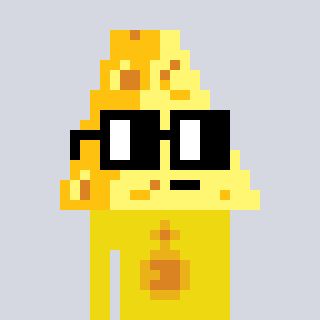
a pixel art character with square black glasses, a cheese-shaped head and a yellow-colored body on a cool background